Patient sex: M
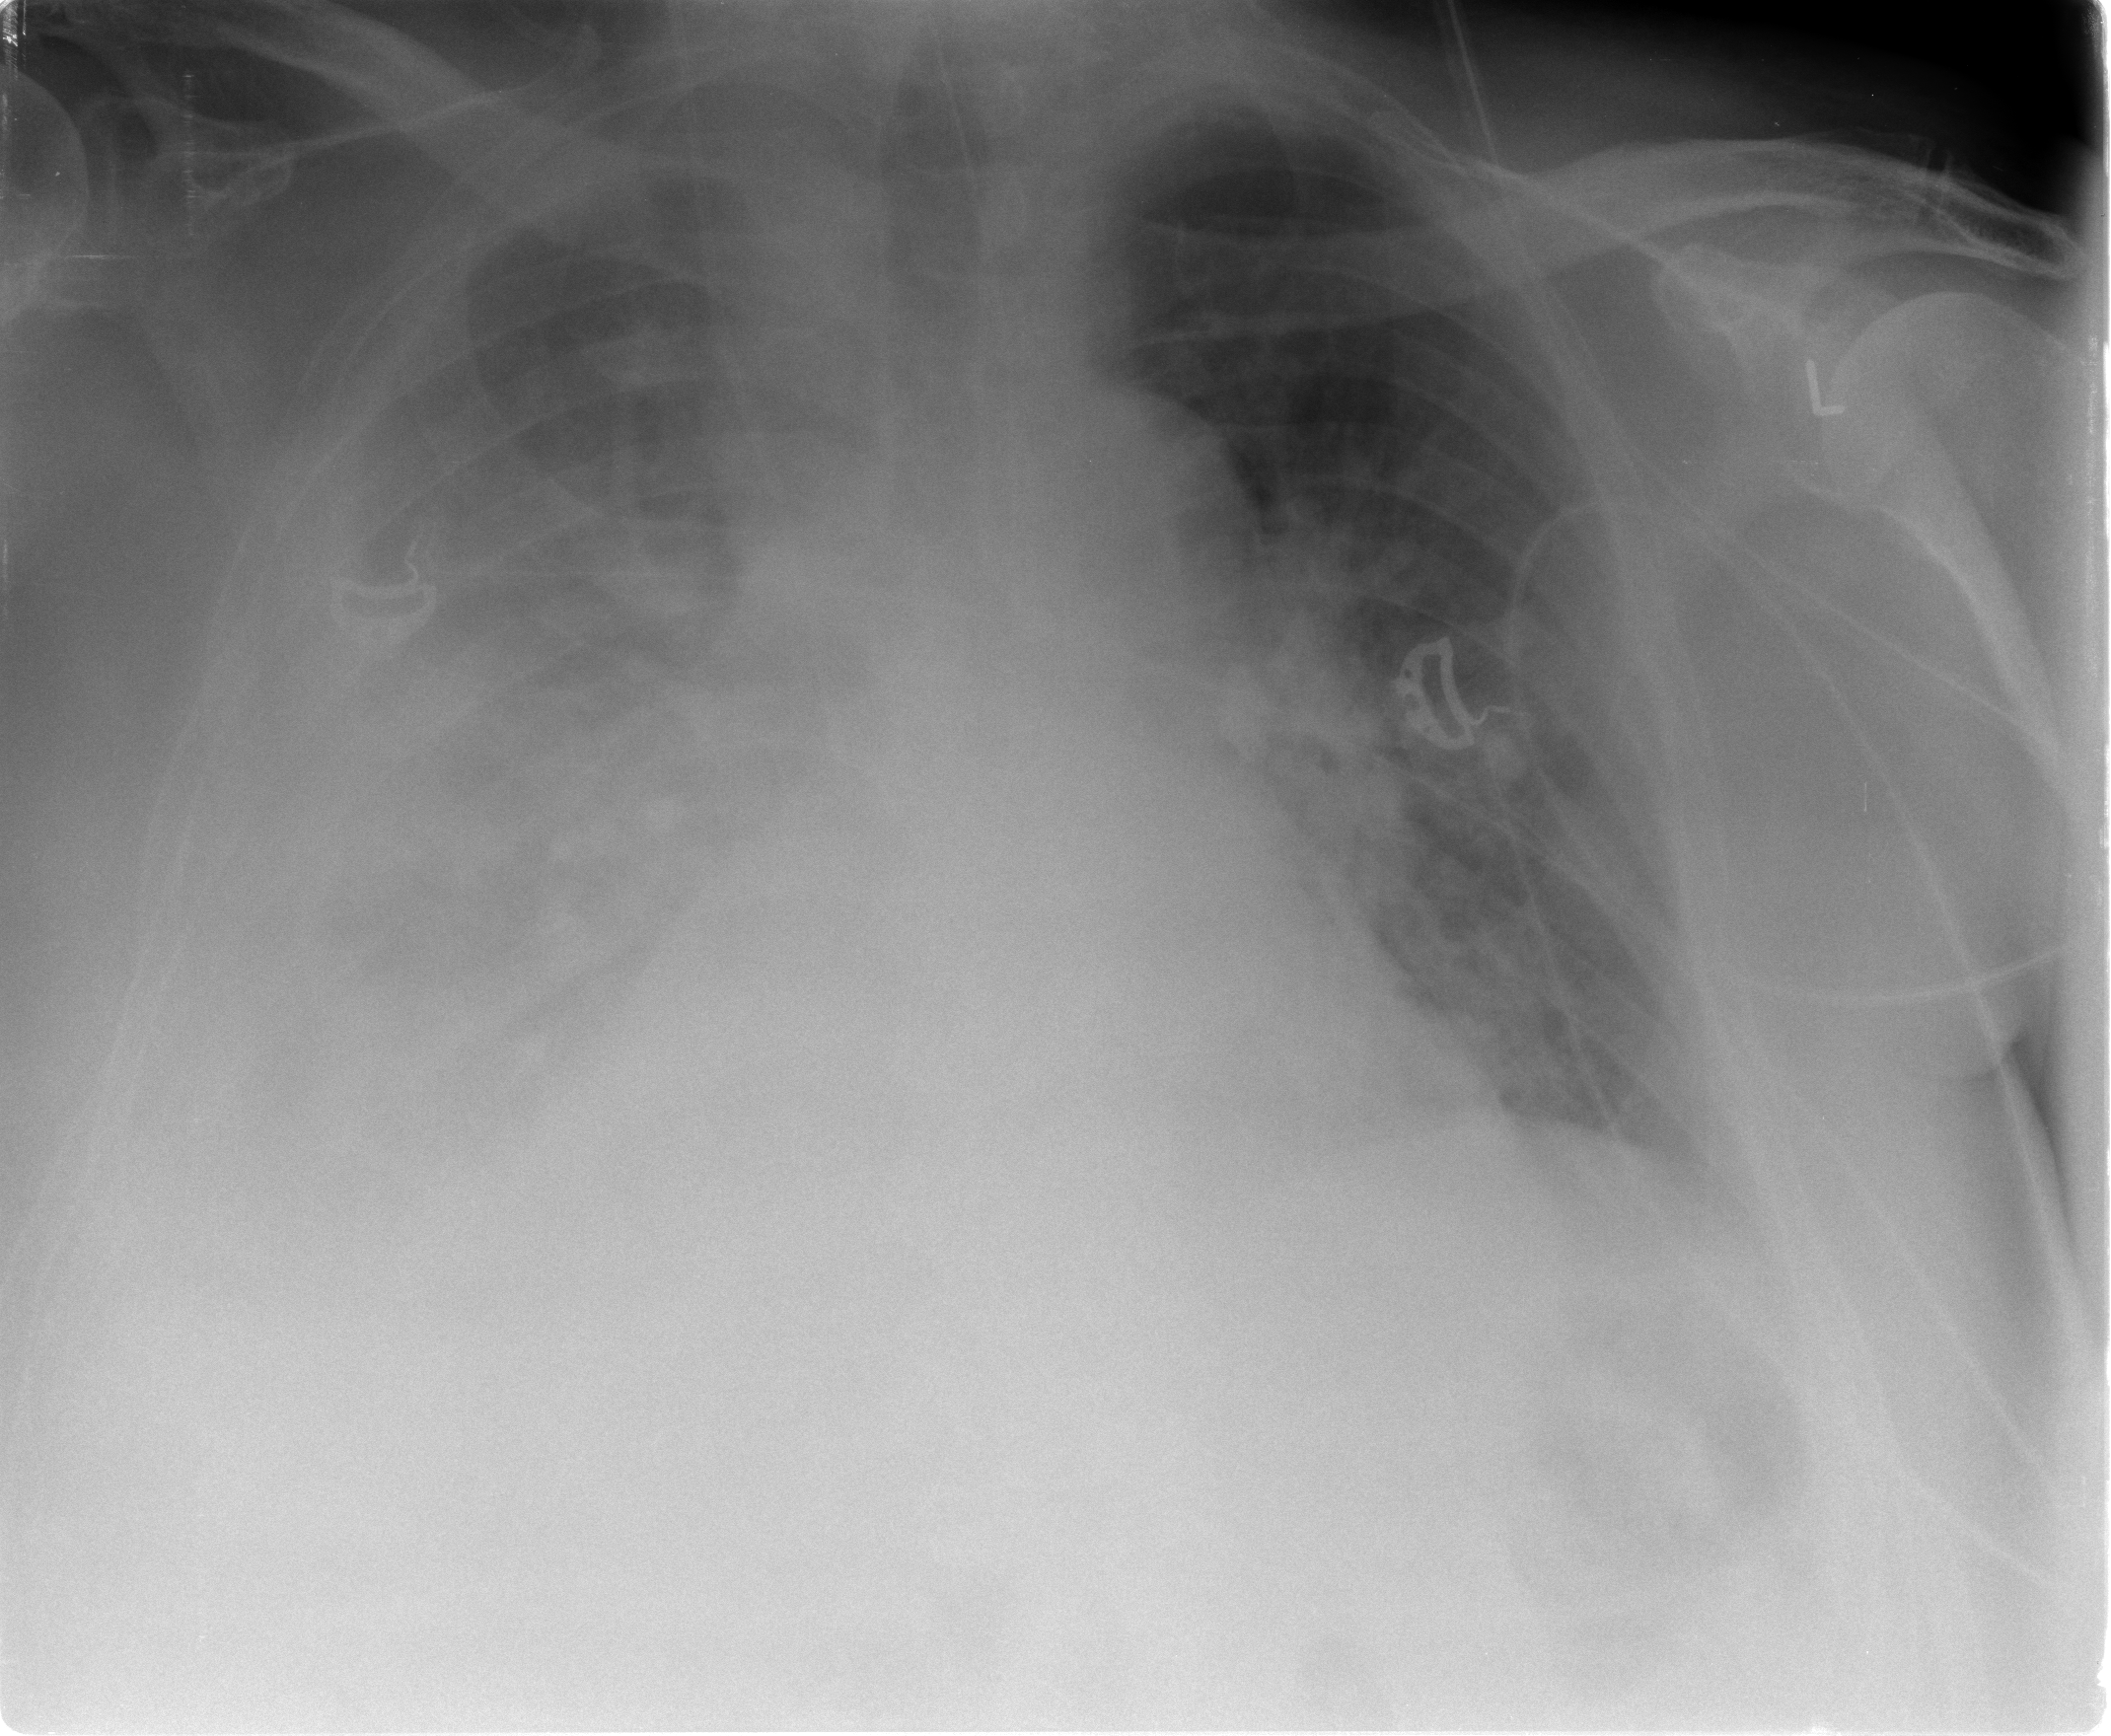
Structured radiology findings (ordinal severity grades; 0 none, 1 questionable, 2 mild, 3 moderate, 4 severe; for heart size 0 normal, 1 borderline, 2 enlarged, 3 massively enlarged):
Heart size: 2
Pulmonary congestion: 2
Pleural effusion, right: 3
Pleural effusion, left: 2
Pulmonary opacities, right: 2
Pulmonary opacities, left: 2
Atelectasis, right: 3
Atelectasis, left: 2